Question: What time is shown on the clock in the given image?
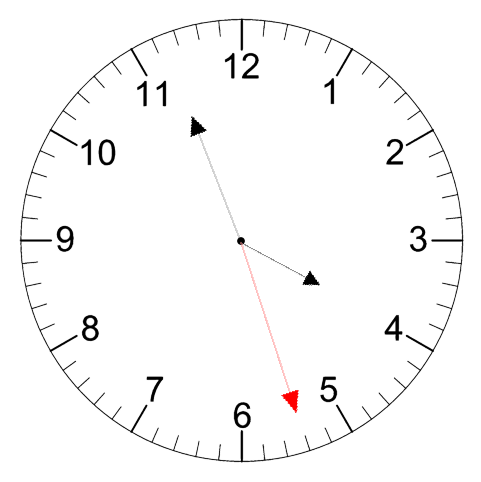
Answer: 03:56:27